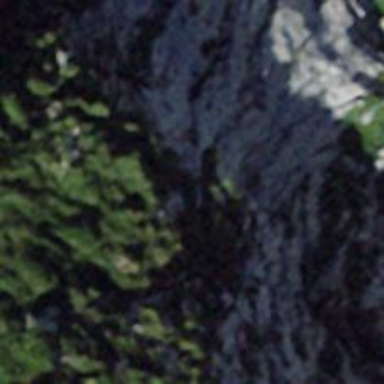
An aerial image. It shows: Natural cliff.